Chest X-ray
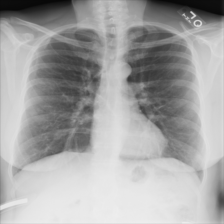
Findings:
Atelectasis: negative
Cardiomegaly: negative
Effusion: negative
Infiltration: negative
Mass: negative
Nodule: negative
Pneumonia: negative
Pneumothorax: negative
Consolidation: negative
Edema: negative
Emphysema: negative
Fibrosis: negative
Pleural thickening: negative
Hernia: negative